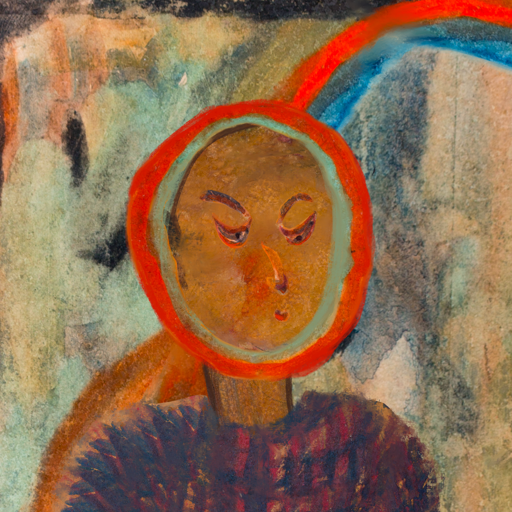
Background: Childish, Head And Neck Side: Pipe, Face Side: Hypocrite, Bust: In_The_Sun, Hair Side: Sisters, Head Accessory: Blank, Second Necklace: Blank, Necklace: Blank, Baby: Blank